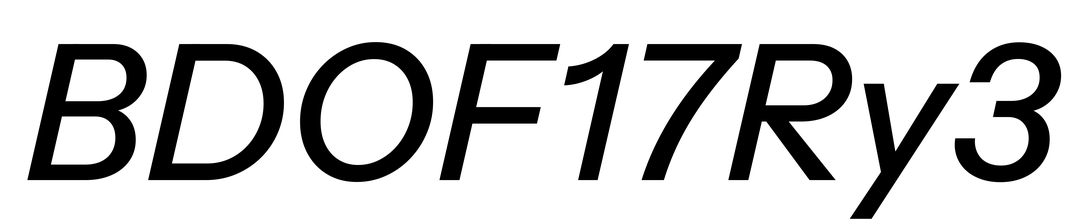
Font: InstrumentSans-Italic_Medium_Italic